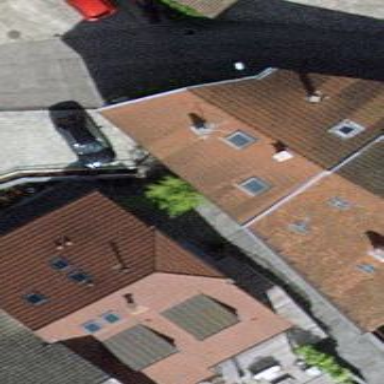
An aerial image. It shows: Simple and straightforward house.